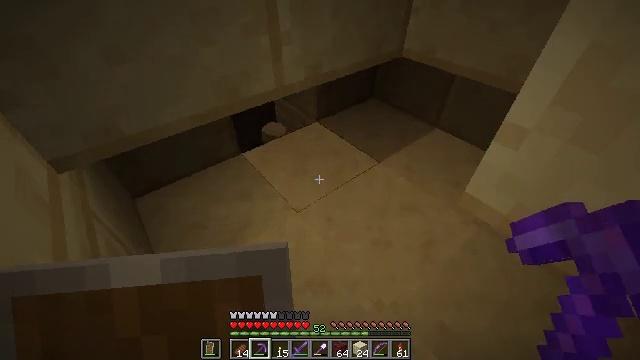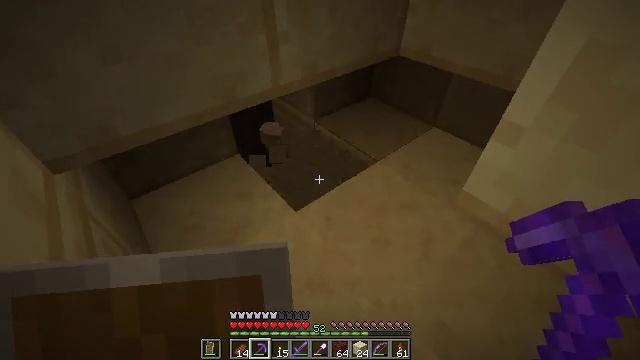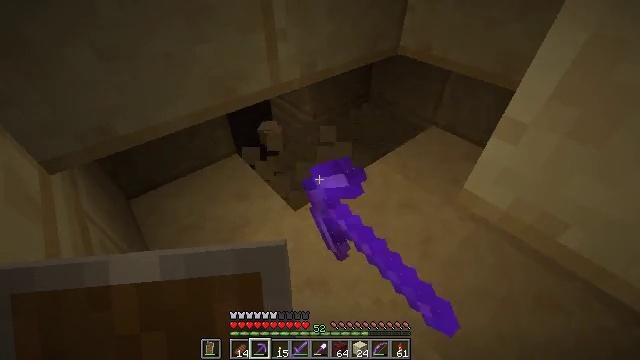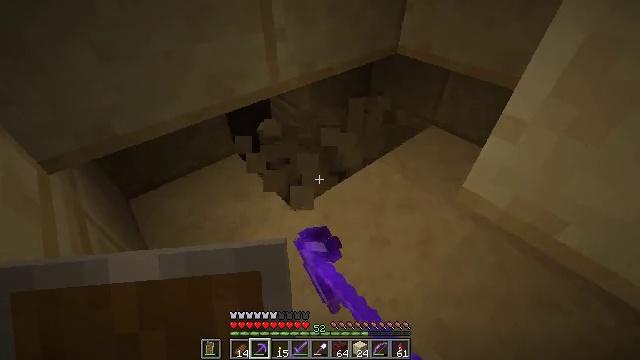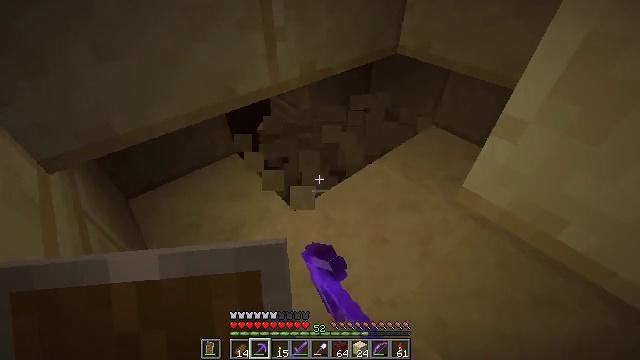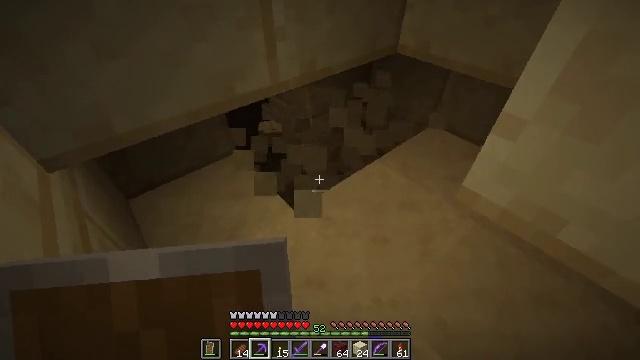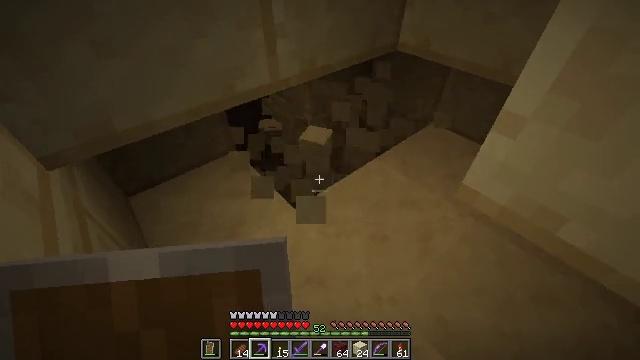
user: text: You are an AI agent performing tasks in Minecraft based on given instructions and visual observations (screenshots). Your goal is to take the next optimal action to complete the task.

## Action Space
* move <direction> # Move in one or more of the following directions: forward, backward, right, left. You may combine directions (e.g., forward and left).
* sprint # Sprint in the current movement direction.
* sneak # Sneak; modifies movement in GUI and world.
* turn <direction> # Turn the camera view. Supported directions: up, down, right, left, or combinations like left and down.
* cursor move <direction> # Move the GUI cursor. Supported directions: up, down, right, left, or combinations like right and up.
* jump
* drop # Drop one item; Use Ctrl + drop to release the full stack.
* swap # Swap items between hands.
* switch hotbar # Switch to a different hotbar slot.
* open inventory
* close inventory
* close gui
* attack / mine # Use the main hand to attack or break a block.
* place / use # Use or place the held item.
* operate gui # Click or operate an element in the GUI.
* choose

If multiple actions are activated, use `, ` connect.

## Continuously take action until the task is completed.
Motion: motion action
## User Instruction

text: Mine the cut sandstone.
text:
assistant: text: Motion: attack / mine
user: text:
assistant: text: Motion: attack / mine
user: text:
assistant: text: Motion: attack / mine
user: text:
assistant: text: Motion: no_op
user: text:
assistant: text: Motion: no_op
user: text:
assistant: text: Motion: no_op
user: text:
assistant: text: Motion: no_op